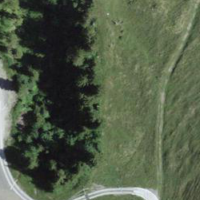
EUNIS habitat code: 23
Species observed at this site:
Pseudochorthippus parallelus
Stauroderus scalaris
Coenonympha pamphilus